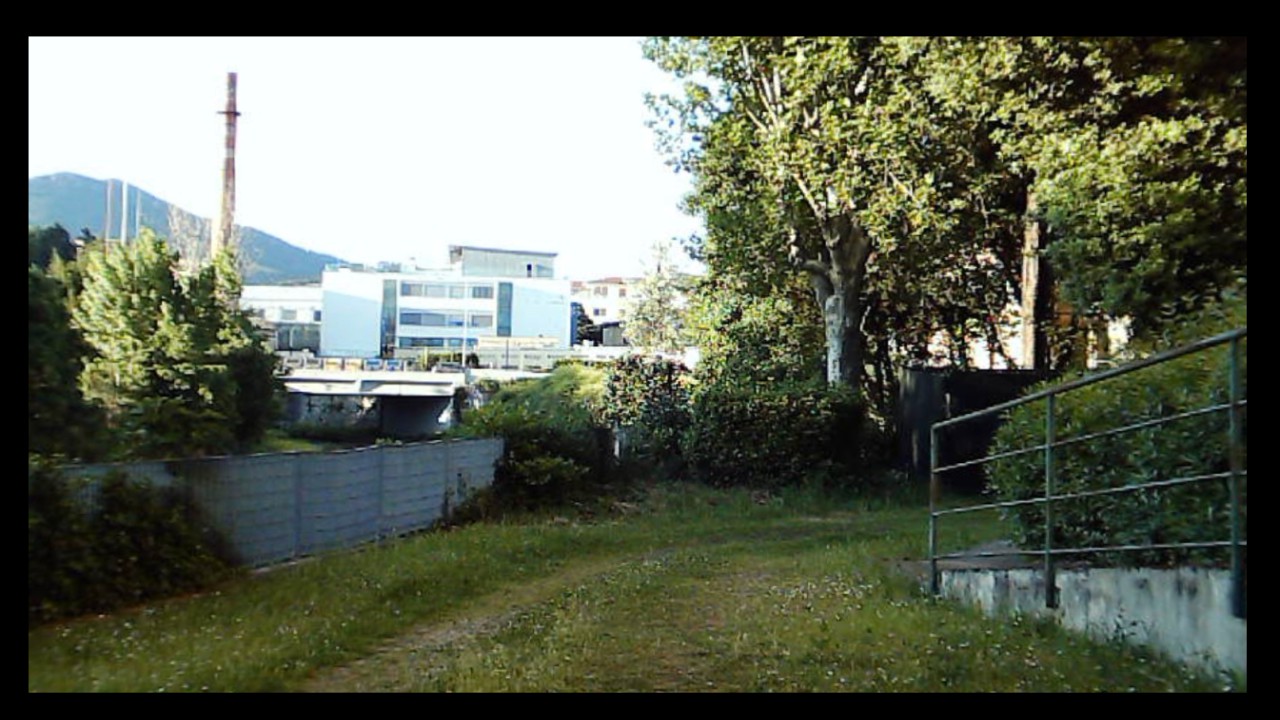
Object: DJI Tello EDU

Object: DarwinFPV cineape20